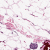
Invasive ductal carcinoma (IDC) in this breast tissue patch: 0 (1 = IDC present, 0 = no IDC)